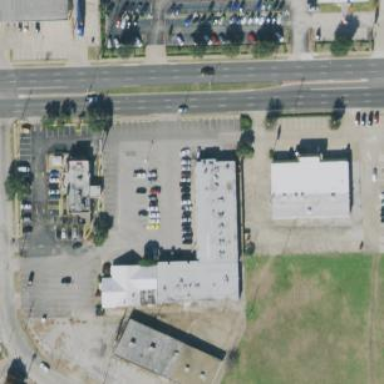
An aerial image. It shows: Retail building.